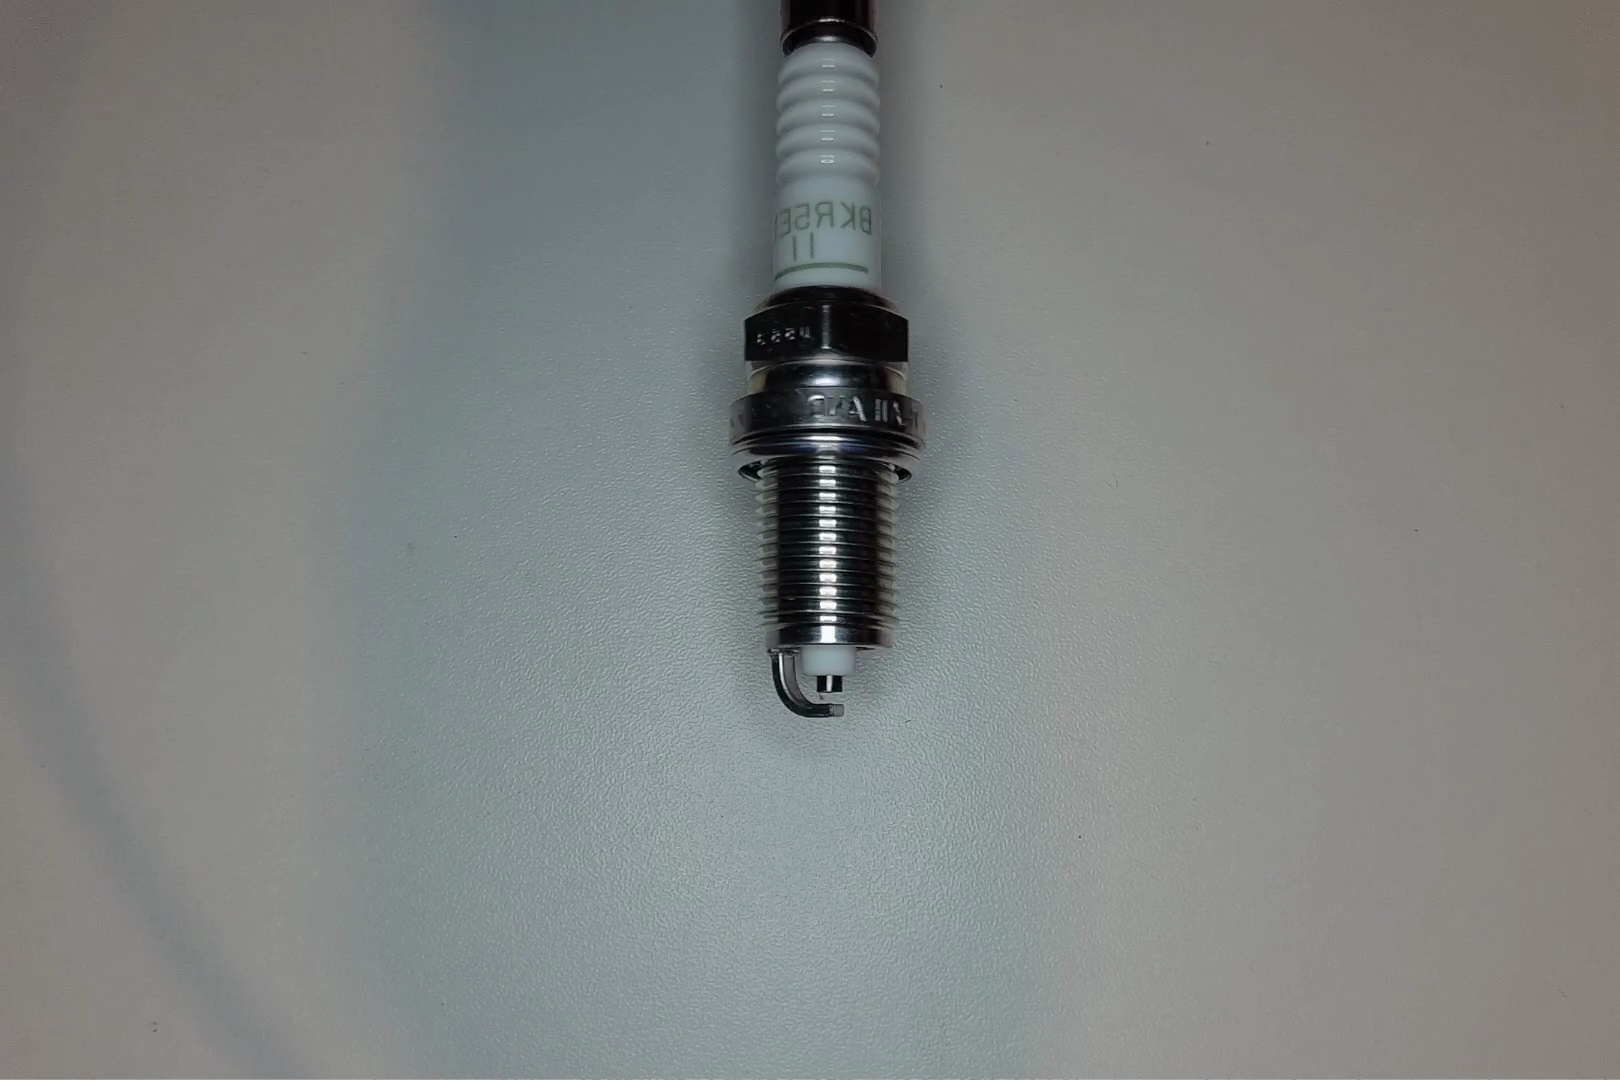
Label: normal